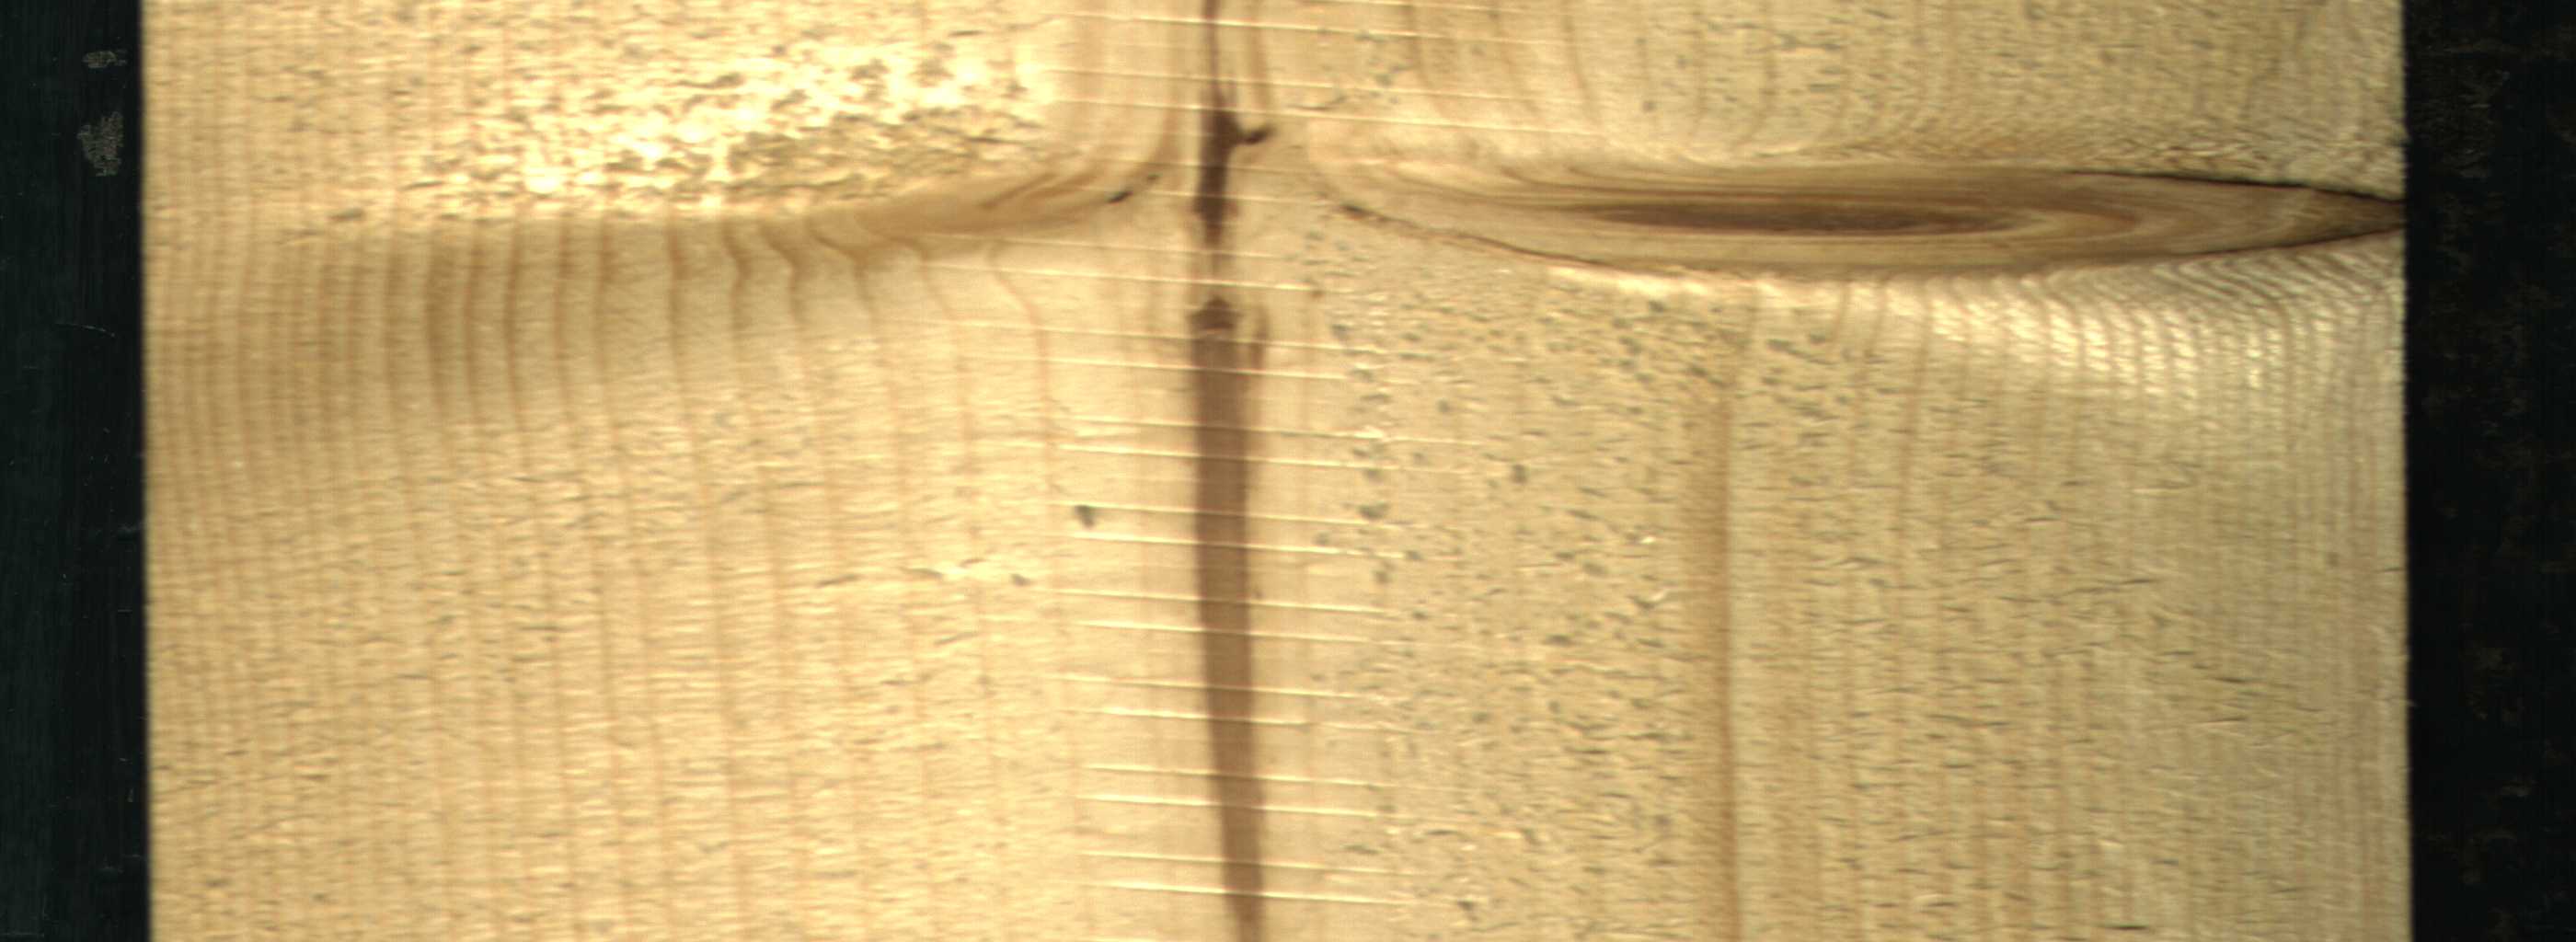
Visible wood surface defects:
Marrow
Live_Knot